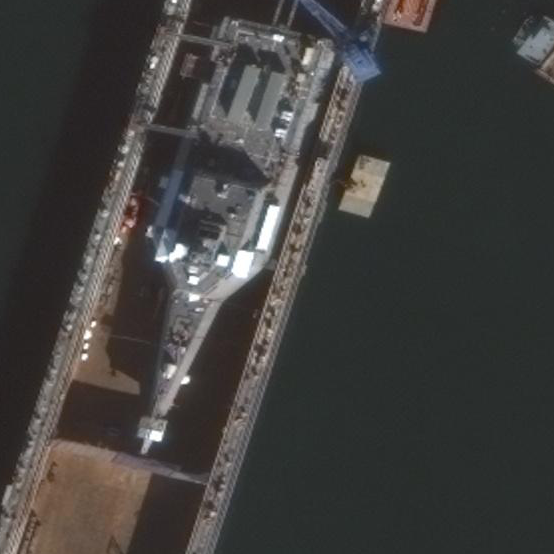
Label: Independence-class_combat_ship